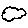
Label: cloud